【题型】填空题　【知识点】立体几何　【难度】medium
如图，在四棱锥 $P-ABCD$ 中，底面 $ABCD$ 是边长为 $2$ 的正方形，侧面 $PAB$ 是等边三角形，若侧面 $PAB$ 和底面 $ABCD$ 所成角的正切值为 $\sqrt{2}$，则四棱锥 $P-ABCD$ 的体积为\underline{\qquad\qquad}.

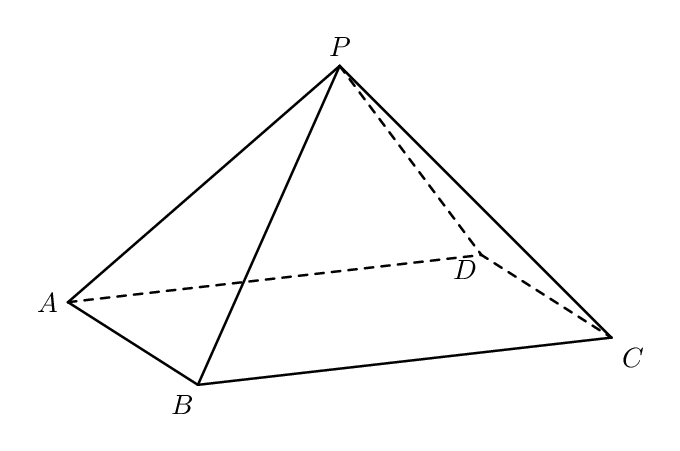
【解答】

【答案】 $\frac{4\sqrt{2}}{3}$/ $\frac{4}{3}\sqrt{2}$

【分析】 过 $P$ 作 $PO \perp$ 平面 $ABCD$ 于 $O$，过 $P$ 作 $PN \perp AB$ 于 $N$，连接 $ON$，可得 $\angle PNO$ 为平面 $PAB$ 和底面 $ABCD$ 所成的角，进而可得 $PO$，可求体积.

【详解】 过 $P$ 作 $PO \perp$ 平面 $ABCD$ 于 $O$，过 $P$ 作 $PN \perp AB$ 于 $N$，连接 $ON$，

因为 $AB \subset$ 平面 $ABCD$，所以 $PO \perp AB$，又 $PO \cap PN = P$，$PO, PN \subset$ 平面 $PON$，

所以 $AB \perp$ 平面 $PON$，又 $ON \subset$ 平面 $PON$，所以 $AB \perp ON$，

所以 $\angle PNO$ 为平面 $PAB$ 和底面 $ABCD$ 所成的角，所以 $\tan \angle PNO = \sqrt{2}$，

所以 $\frac{PO}{ON} = \sqrt{2}$，$PO = \sqrt{2}ON$，所以 $PO^2 + ON^2 = PN^2$，

又因为 $\triangle PAB$ 是等边三角形，所以 $PN = 2\sin 60^\circ = \sqrt{3}$，所以 $3ON^2 = 3$，

所以 $ON = 1$，所以 $PO = \sqrt{2}$，所以 $V_{P-ABCD} = \frac{1}{3} S_{ABCD} \cdot PO = \frac{1}{3} \times 2^2 \times \sqrt{2} = \frac{4\sqrt{2}}{3}$.

故答案为：$\frac{4\sqrt{2}}{3}$.

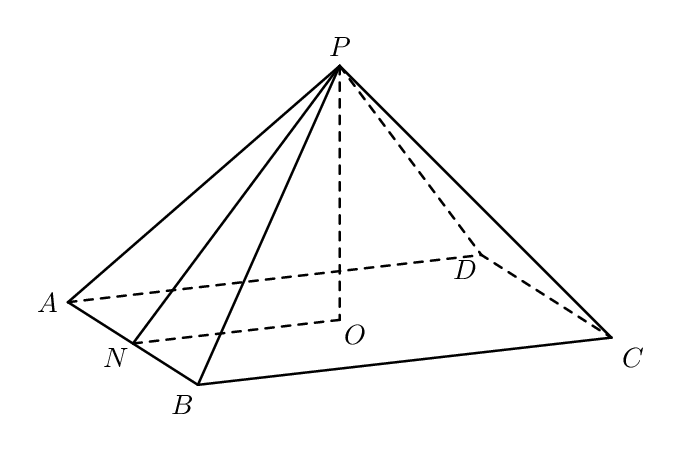